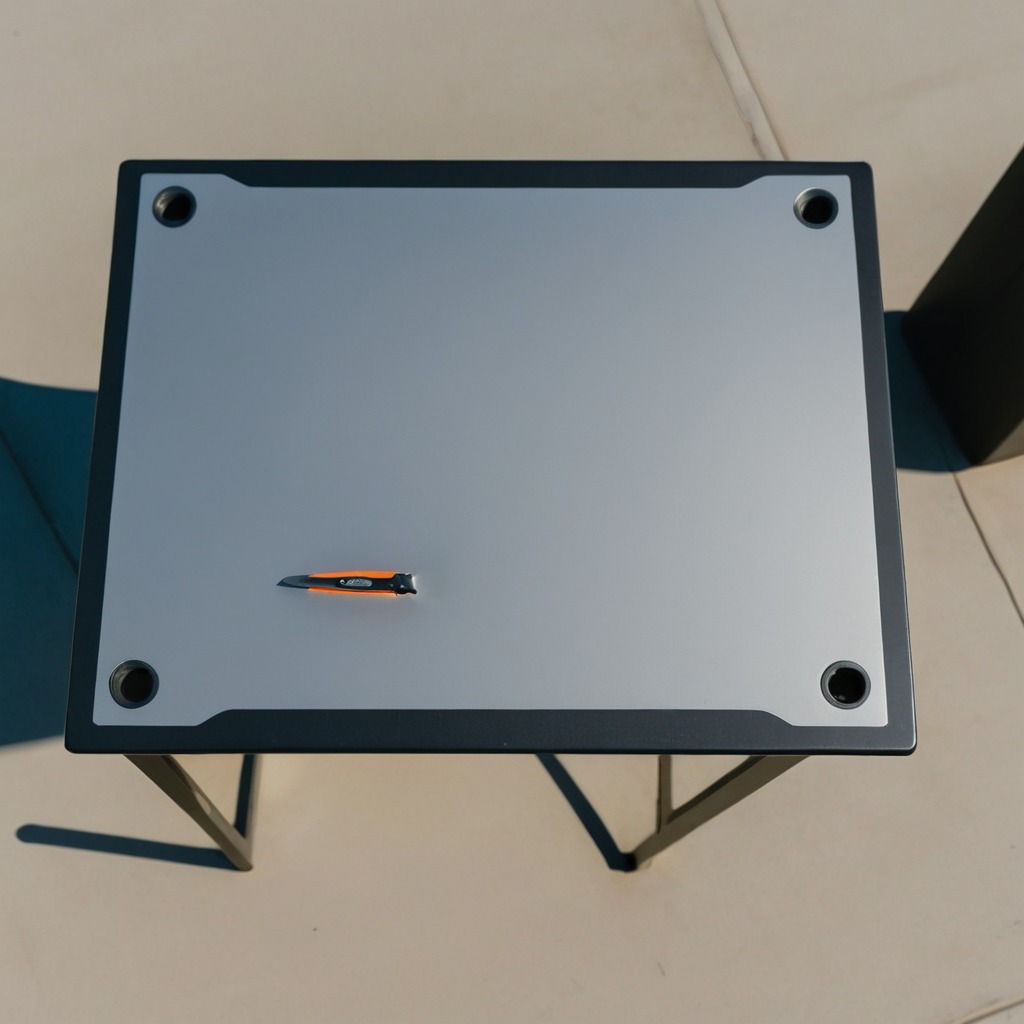
A utility knife lying on a clean utility table in a temporary outdoor tool station afternoon light present textured surface